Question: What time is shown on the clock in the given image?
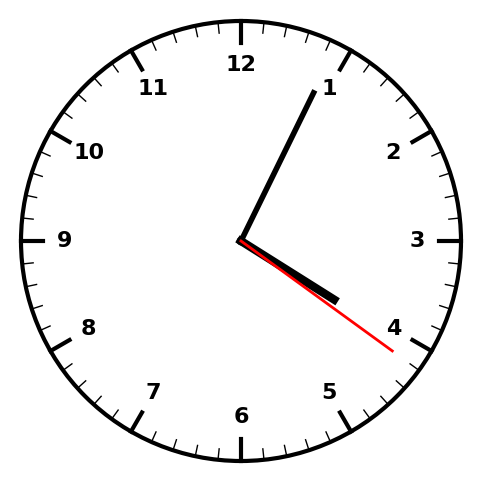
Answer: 04:04:21